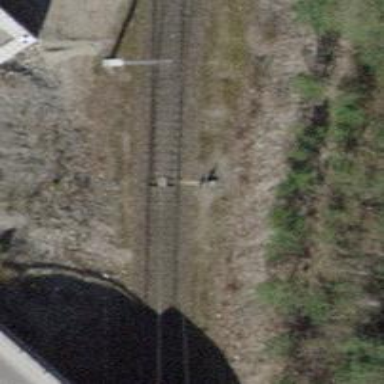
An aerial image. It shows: Railway switch.